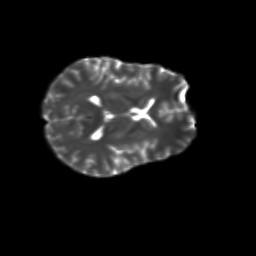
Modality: T2w
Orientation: axial
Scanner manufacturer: siemens
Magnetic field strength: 3 T
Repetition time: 9.2 s
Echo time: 0.084 s